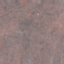
Land use / land cover: HerbaceousVegetation